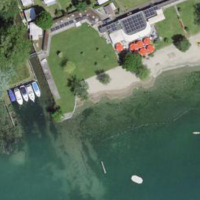
EUNIS habitat code: 14
Species observed at this site:
Caltha palustris